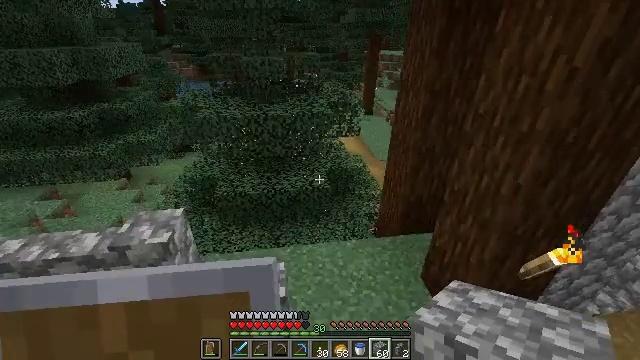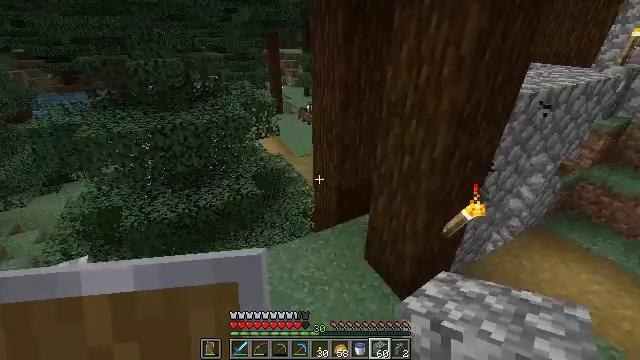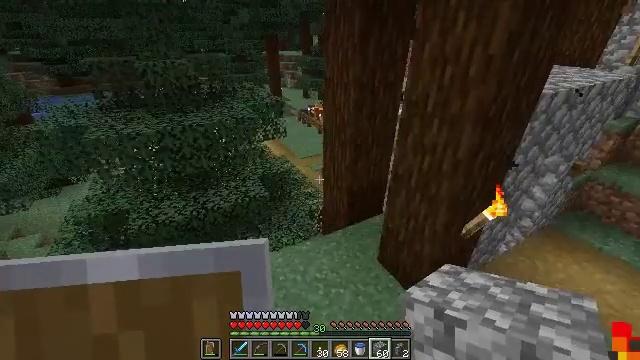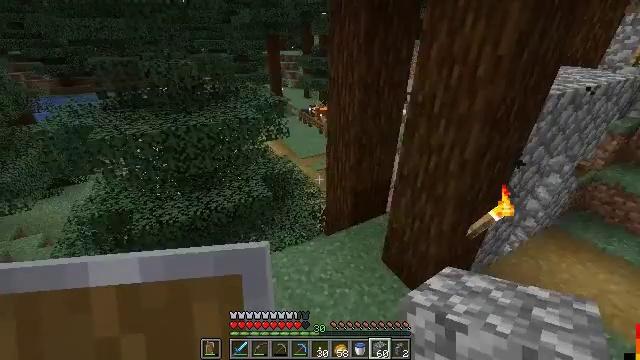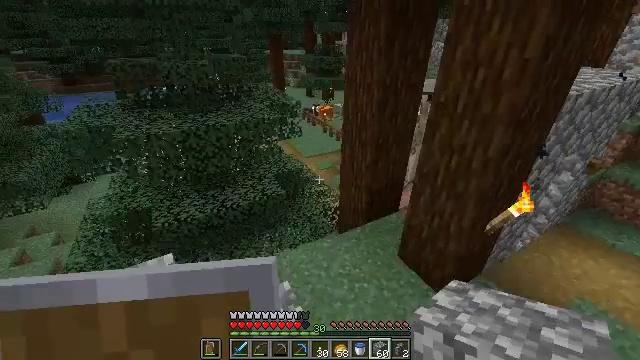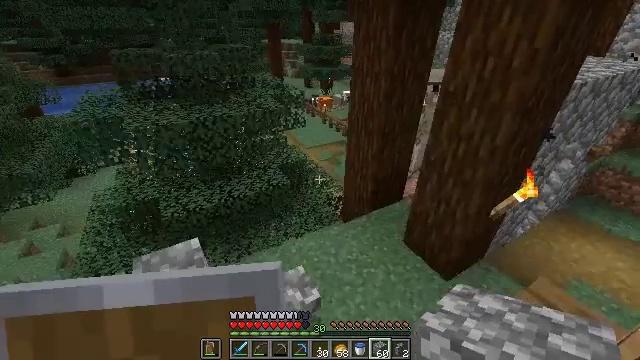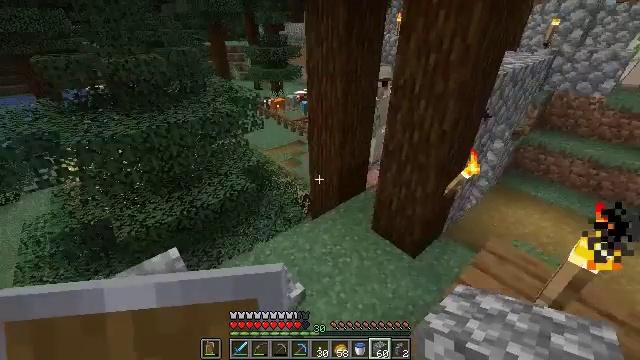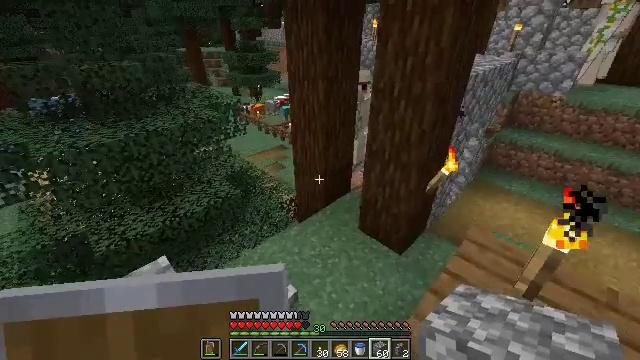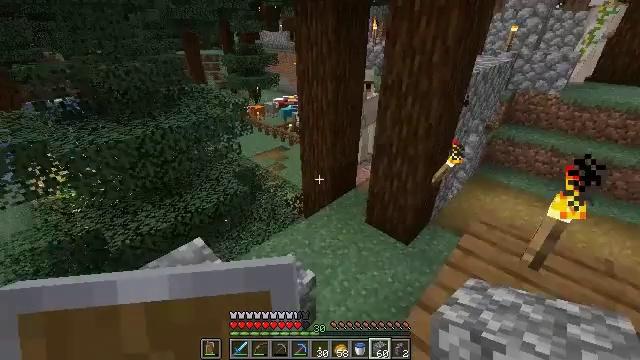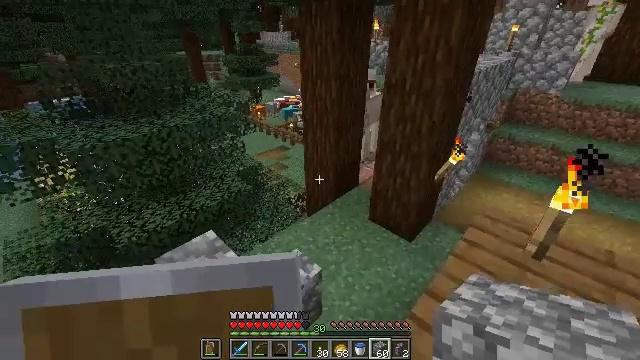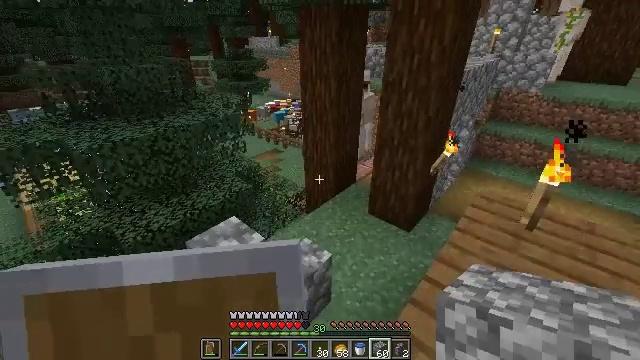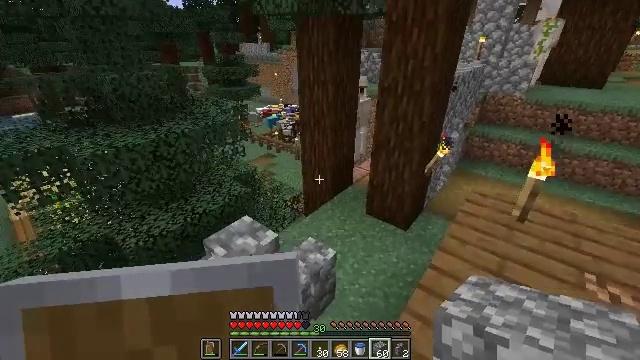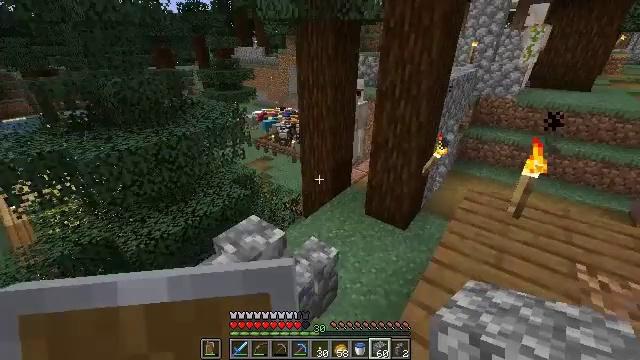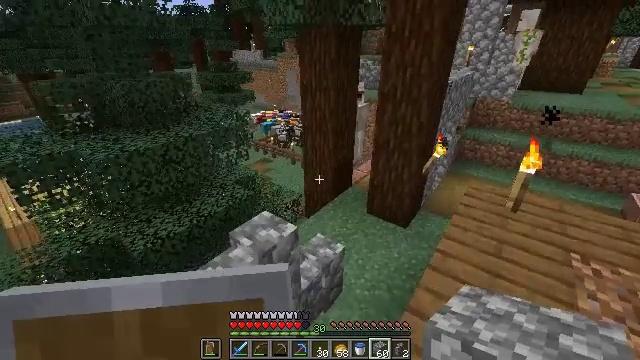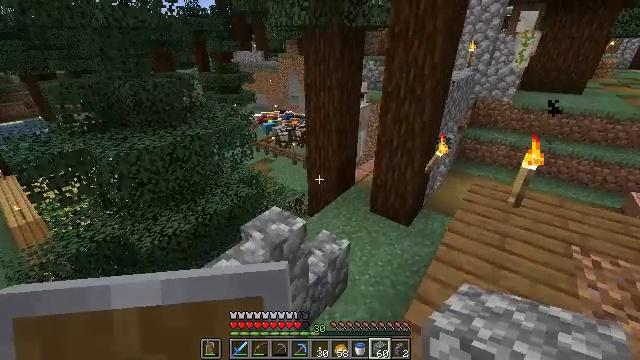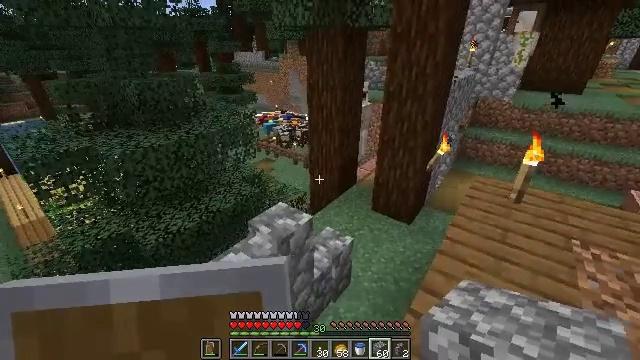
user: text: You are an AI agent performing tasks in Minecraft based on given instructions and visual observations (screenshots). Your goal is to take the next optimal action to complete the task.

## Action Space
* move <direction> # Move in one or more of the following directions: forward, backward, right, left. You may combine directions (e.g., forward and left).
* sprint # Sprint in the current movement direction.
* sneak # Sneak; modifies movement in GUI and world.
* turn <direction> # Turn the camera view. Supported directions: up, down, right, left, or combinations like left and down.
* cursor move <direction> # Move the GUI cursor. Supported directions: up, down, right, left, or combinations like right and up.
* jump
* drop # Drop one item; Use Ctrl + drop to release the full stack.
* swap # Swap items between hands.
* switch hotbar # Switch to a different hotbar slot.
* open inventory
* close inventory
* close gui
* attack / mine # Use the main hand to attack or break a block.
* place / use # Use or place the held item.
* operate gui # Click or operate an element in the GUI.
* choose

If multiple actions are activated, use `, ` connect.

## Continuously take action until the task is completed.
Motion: motion action
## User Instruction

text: Hold left click to mine the cobblestone wall.
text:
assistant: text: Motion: move left, turn right
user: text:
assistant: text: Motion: move left
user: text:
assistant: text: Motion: move back and move left
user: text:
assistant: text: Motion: move back and move left
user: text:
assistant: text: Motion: move back and move left, turn down
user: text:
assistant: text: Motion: move back and move left, turn right
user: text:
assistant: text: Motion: move back and move left, turn right
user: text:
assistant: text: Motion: move back and move left
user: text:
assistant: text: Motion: move back and move left
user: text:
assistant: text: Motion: move back and move left, turn right
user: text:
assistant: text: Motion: move back and move left, turn right and up
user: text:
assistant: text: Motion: move back and move left, turn right
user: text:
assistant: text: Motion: move back and move left
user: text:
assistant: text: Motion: no_op
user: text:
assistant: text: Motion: no_op
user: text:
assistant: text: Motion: no_op
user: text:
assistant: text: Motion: no_op
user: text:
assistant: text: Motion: move left, turn left and down
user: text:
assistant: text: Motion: move forward and move left, turn right
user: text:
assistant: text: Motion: move forward
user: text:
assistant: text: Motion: move forward
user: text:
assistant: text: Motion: move forward
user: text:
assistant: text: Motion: no_op
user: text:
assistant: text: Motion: no_op
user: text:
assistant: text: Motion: turn right and up
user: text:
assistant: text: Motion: turn right and up
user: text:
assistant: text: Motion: turn right
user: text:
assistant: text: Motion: turn right
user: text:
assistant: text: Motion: no_op
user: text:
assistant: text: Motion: turn right